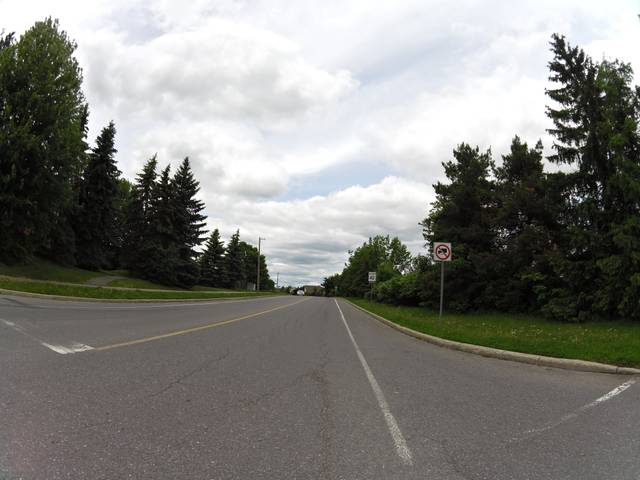
Region: Canada
Coordinates: 45.324, -75.923